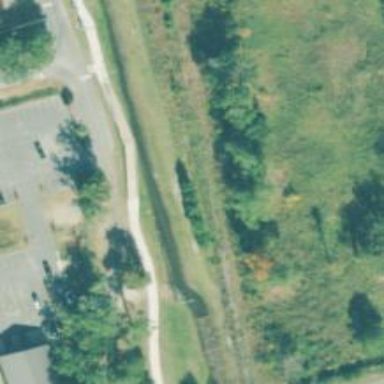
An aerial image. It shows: Disused railway spur.